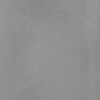
Label: dusty